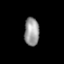
Tissue: prostate
Cell type: T cells
Senescence score: 0.3245
Nuclear area (px): 412
Mean DAPI intensity: 151.867